CT reconstruction: convct
Segmentation target: spine
Patient: M, age 59
ISS stage: Stage 1
Metal implant: no
Axial slice:
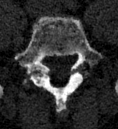
Sagittal slice:
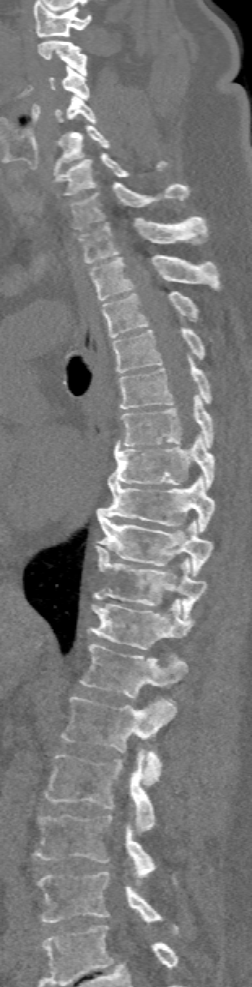